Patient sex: M
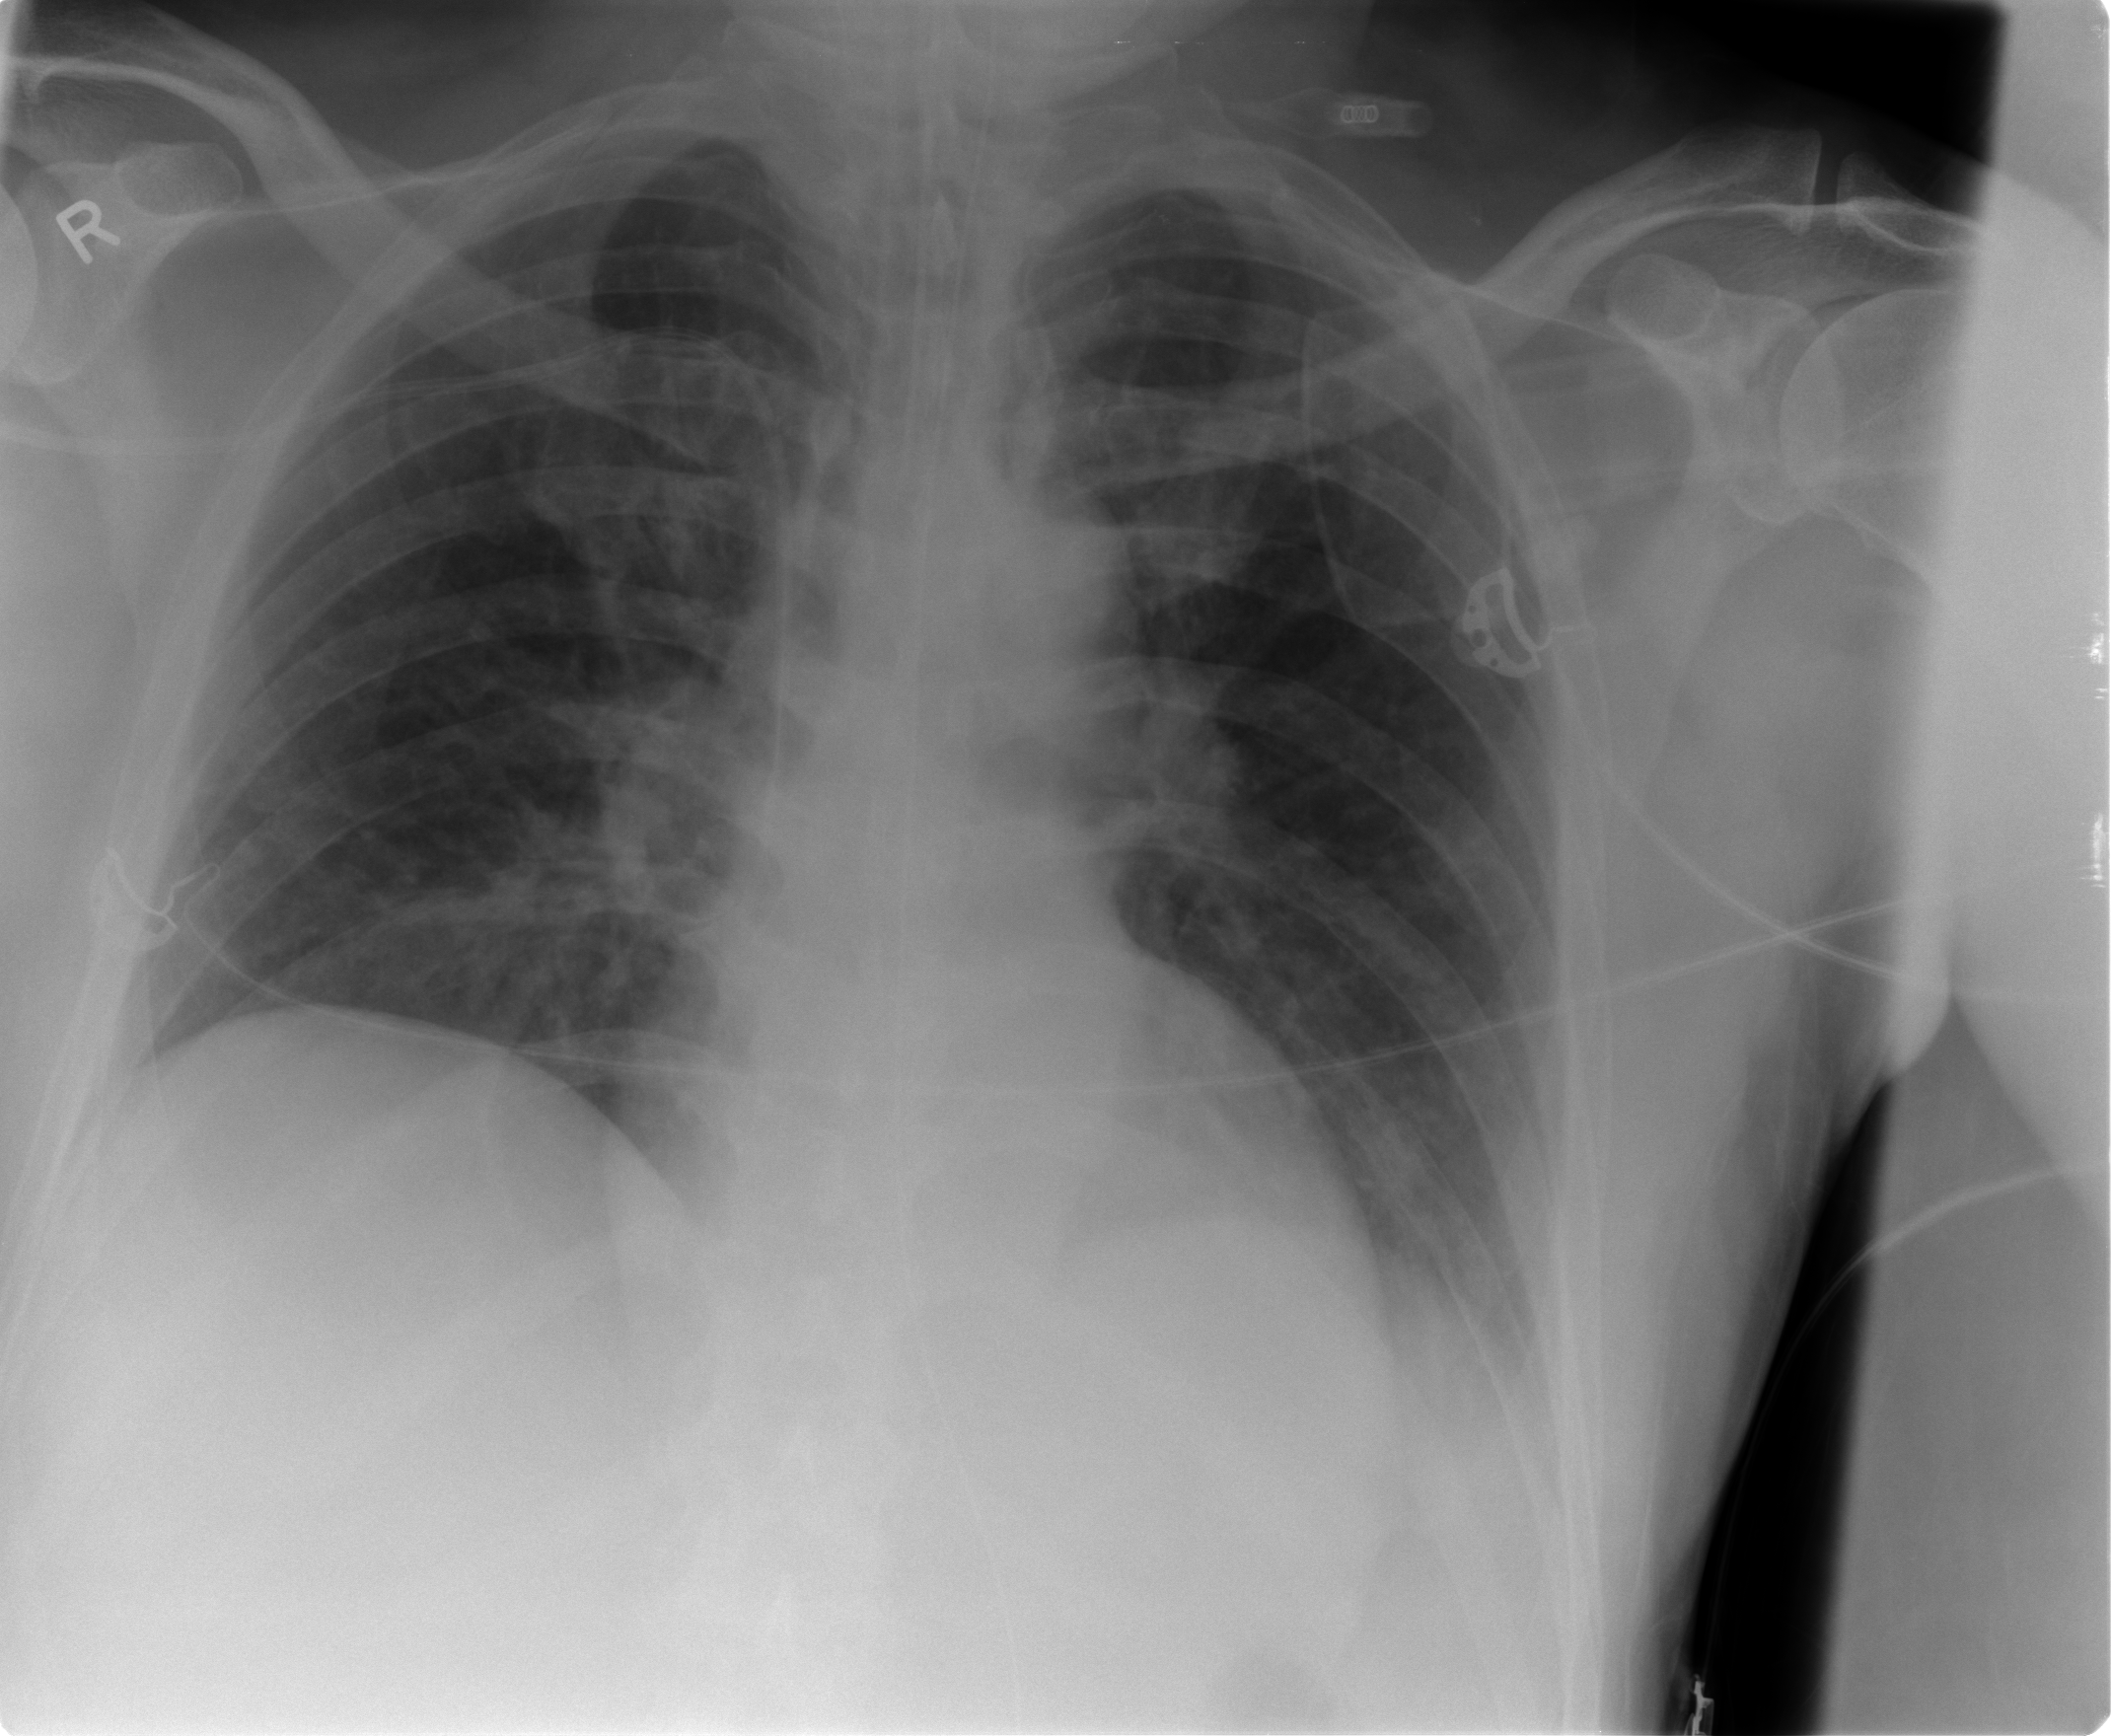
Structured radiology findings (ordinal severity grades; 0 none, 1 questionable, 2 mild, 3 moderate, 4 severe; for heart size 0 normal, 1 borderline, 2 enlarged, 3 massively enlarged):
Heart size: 0
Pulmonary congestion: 2
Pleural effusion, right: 0
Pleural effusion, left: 1
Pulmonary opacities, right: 1
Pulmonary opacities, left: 1
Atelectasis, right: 0
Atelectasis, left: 0